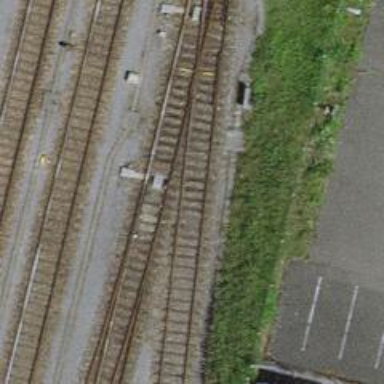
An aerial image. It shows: Railway switch.